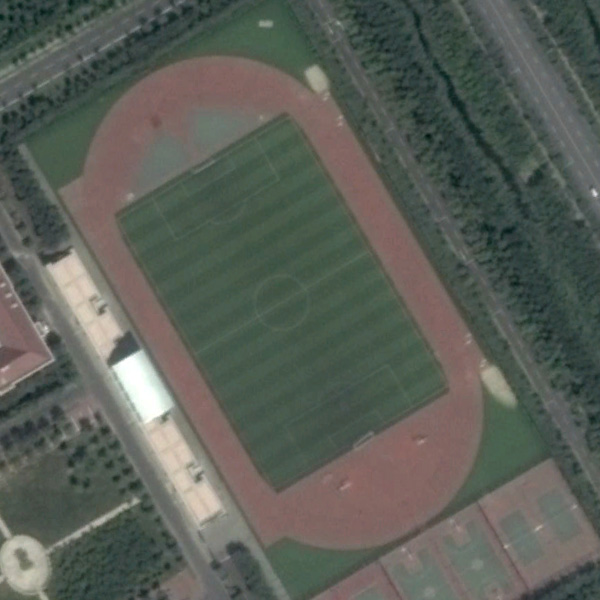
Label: Playground